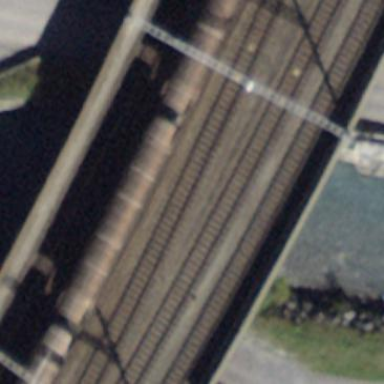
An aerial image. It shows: Man-made bridge.